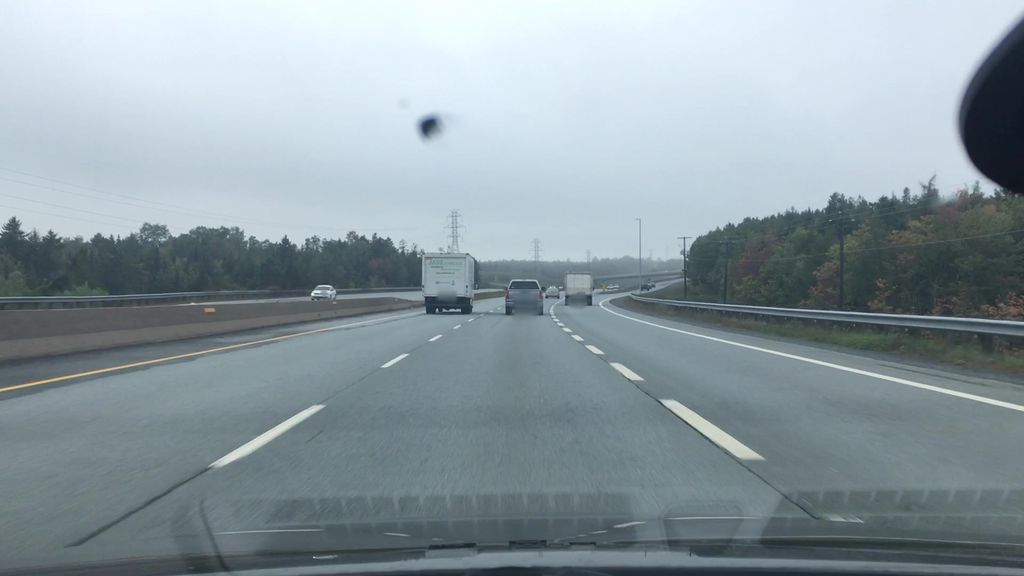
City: halifax